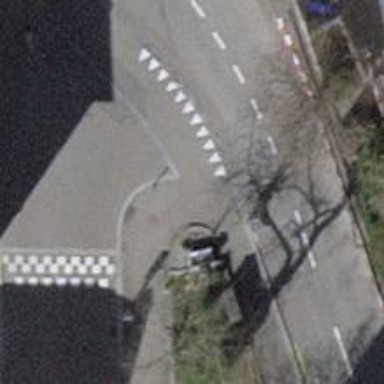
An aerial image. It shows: Kerb barrier.